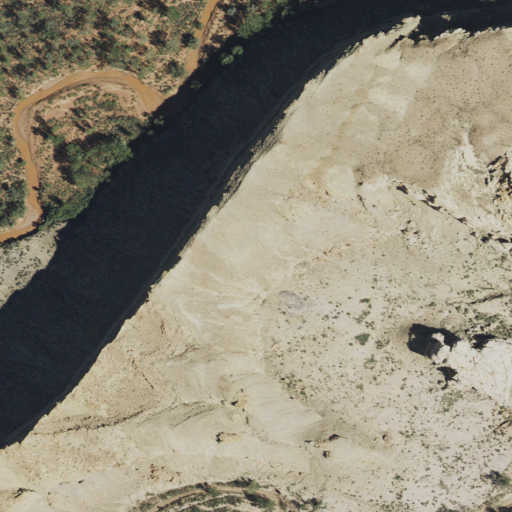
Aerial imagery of cliff(s) in Utah named Caineville Reef containing shrub, woody wetlands, evergreen forest, and barren land